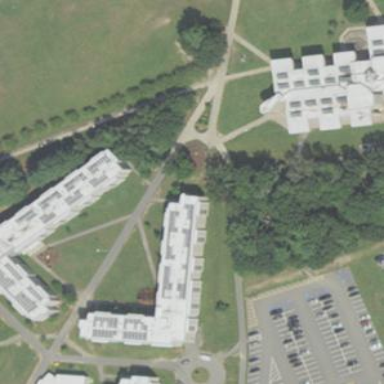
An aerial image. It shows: University building.